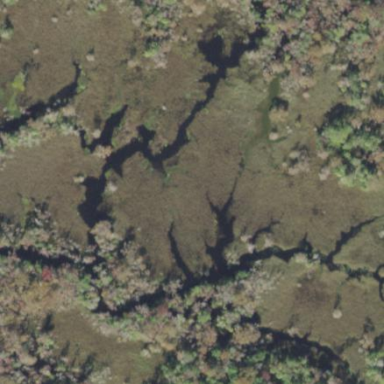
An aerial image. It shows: Marshy wetland area.